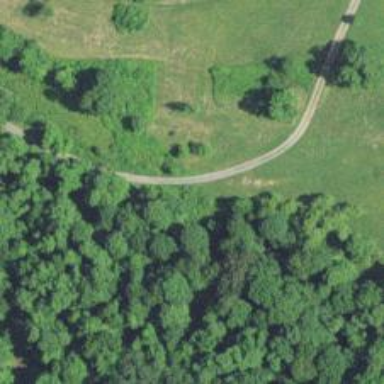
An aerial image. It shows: Driveway leading to service road.